Interaction volume radius: 5 \u00c5
Interaction volume height: 35 \u00c5
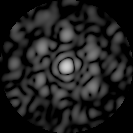
Disorder parameter: 0.7142